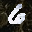
Label: 6